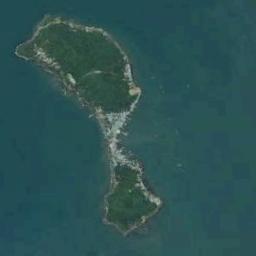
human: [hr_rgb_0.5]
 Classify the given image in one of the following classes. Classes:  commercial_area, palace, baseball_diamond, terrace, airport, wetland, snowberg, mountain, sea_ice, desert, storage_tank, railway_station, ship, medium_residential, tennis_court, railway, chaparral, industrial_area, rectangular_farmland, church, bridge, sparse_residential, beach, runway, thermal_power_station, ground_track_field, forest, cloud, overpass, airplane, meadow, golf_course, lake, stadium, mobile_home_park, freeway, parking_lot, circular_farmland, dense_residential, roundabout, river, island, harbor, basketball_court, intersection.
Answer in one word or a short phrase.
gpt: island